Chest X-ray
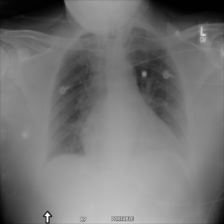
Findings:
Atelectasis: negative
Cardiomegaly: negative
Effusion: negative
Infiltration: negative
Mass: negative
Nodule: negative
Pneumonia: negative
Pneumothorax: negative
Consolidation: negative
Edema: negative
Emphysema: negative
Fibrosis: negative
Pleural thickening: negative
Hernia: negative